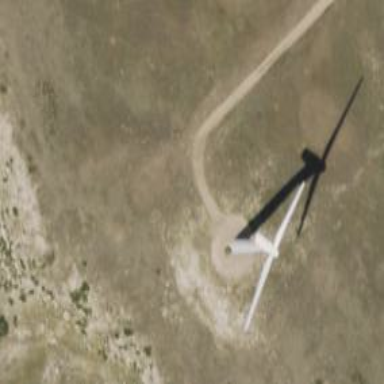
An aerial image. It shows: Wind turbine power generator.